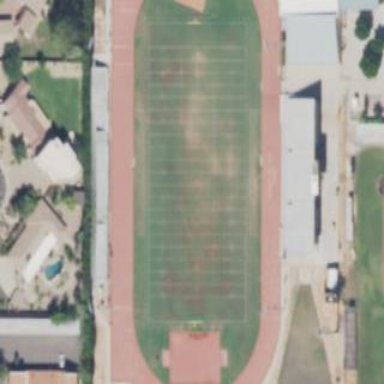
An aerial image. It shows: American football pitch.